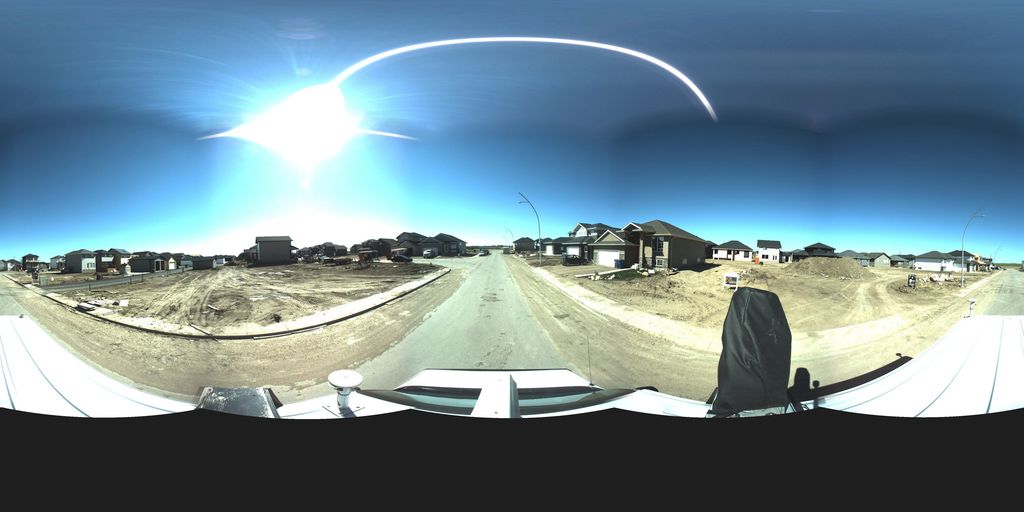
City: saskatoon